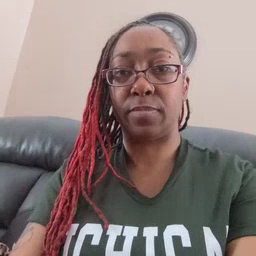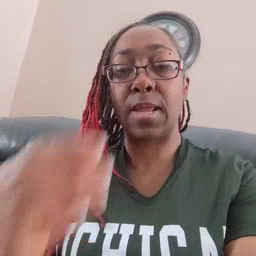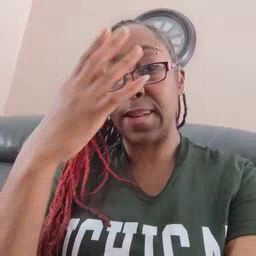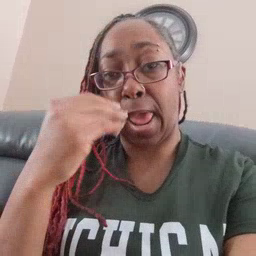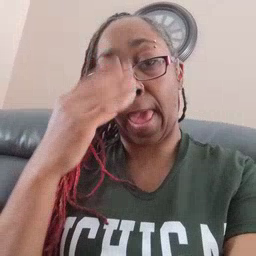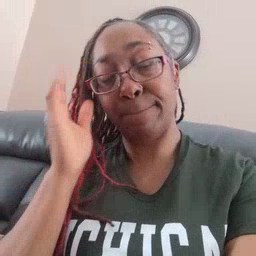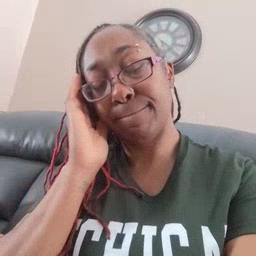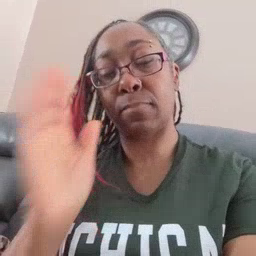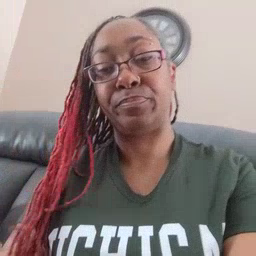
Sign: nap